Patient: sex M, age 72
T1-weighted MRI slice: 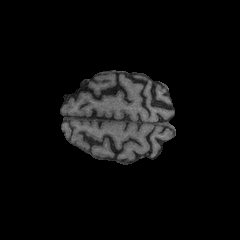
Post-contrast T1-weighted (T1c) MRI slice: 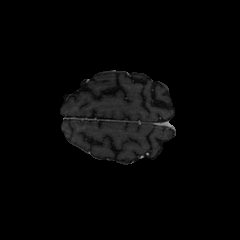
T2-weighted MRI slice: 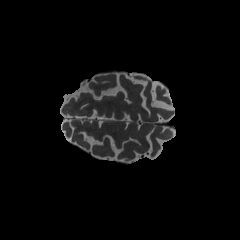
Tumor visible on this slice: no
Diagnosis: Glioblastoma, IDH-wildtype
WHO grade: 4